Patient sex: M
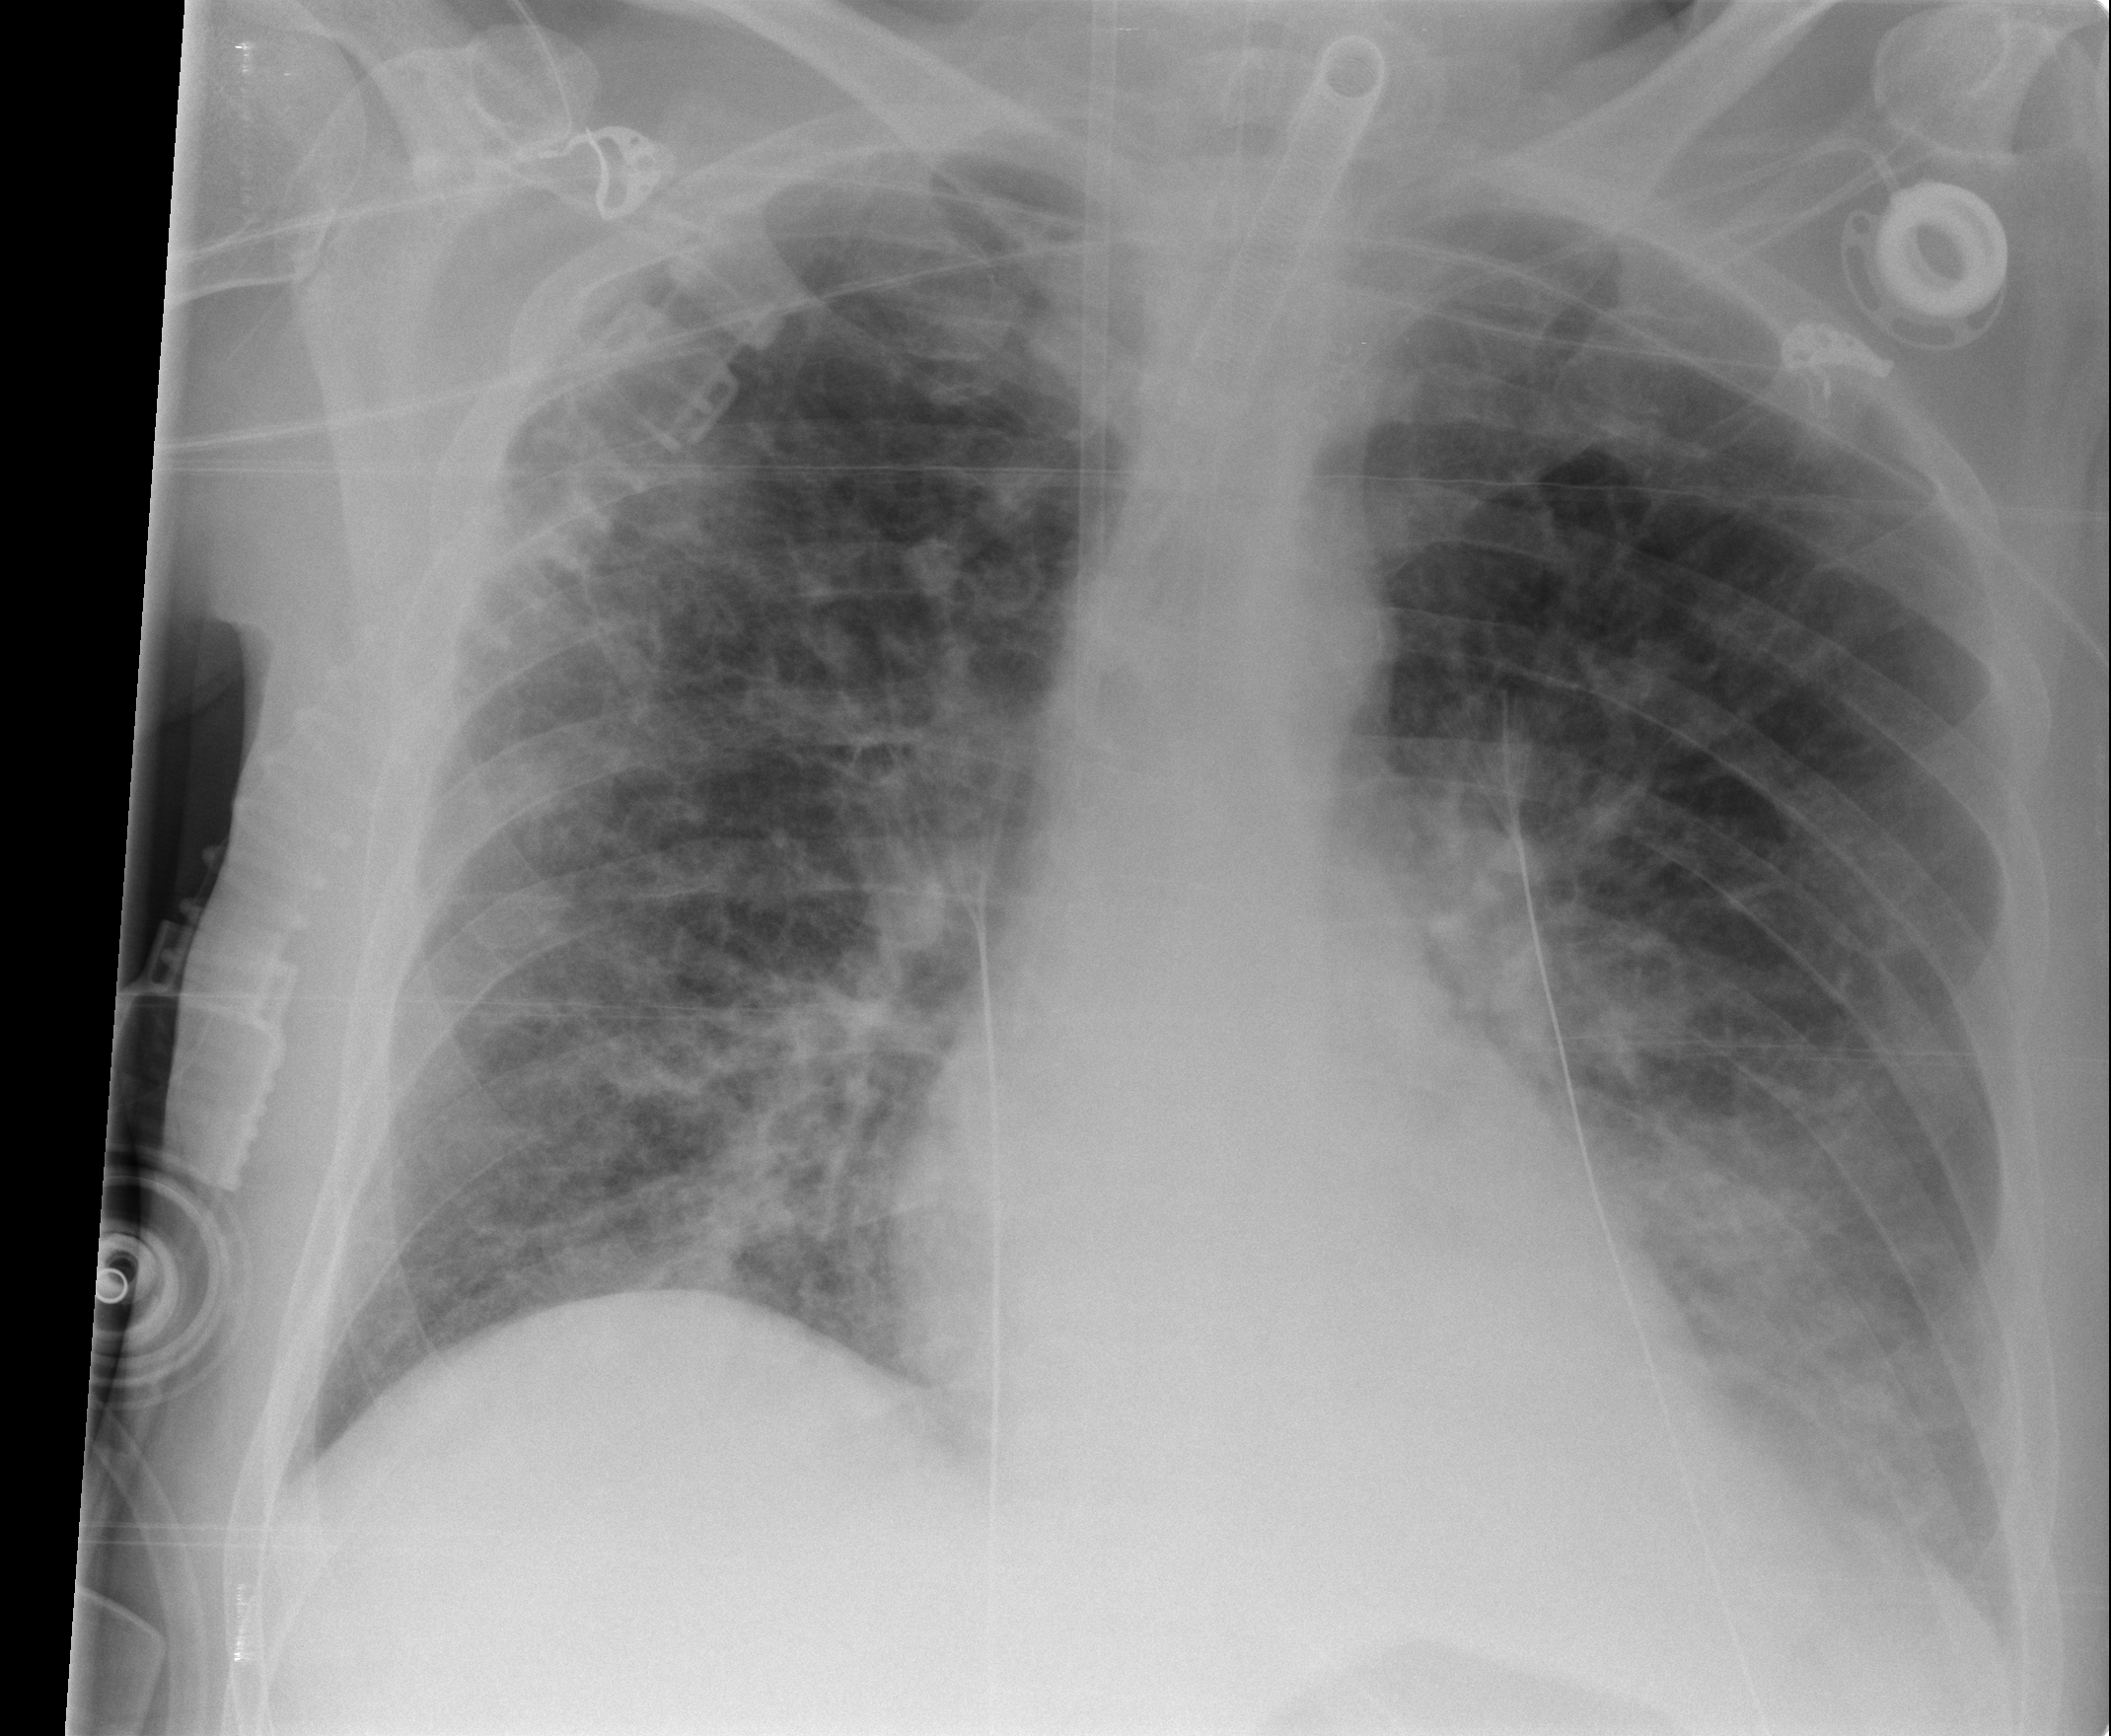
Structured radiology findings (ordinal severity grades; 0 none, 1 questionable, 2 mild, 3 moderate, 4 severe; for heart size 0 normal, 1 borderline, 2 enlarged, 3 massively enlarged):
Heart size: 0
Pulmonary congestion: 2
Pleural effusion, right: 0
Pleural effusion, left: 2
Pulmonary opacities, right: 2
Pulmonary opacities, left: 2
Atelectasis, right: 0
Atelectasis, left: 2